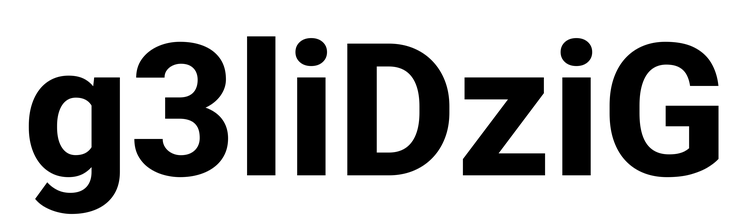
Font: Roboto_ExtraBold